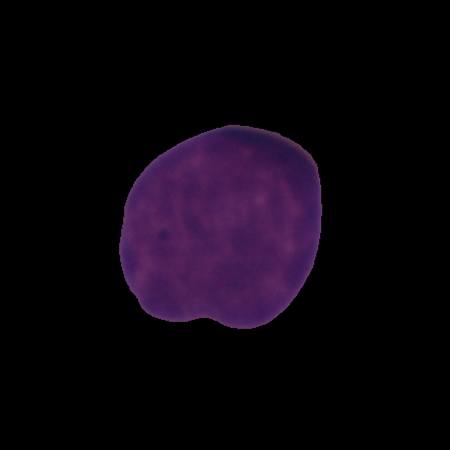
Label: cancer